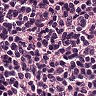
Metastatic tissue present: no